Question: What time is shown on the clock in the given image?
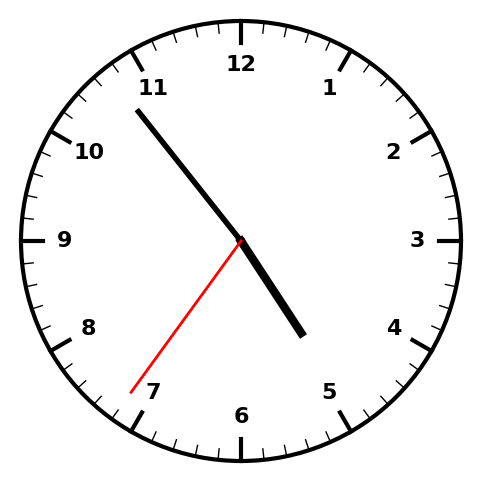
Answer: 04:53:36